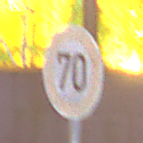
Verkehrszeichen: Geschwindigkeit70
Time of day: Night
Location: Outdoor (Urban)
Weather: PartlyCloudy
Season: NotSpecified
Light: Natural